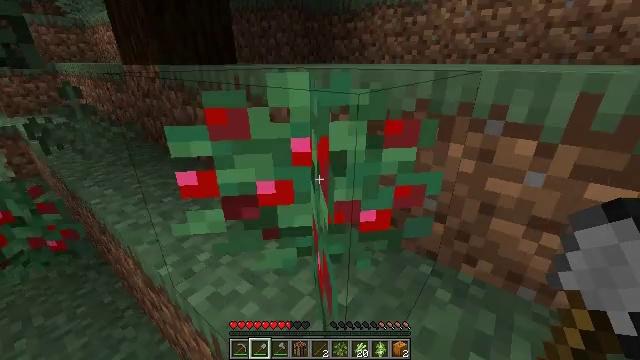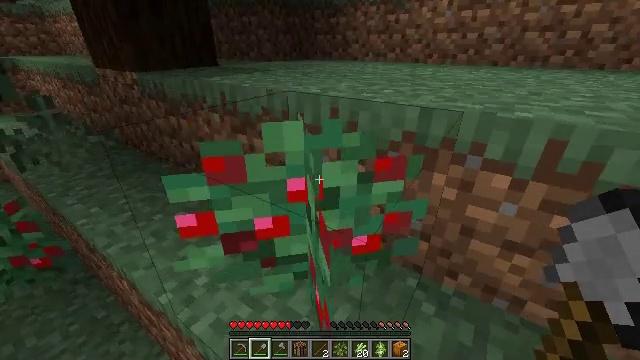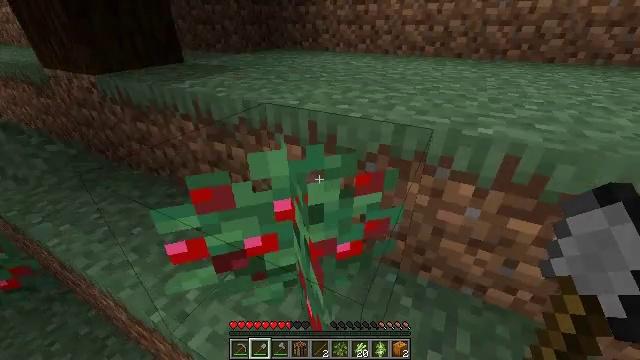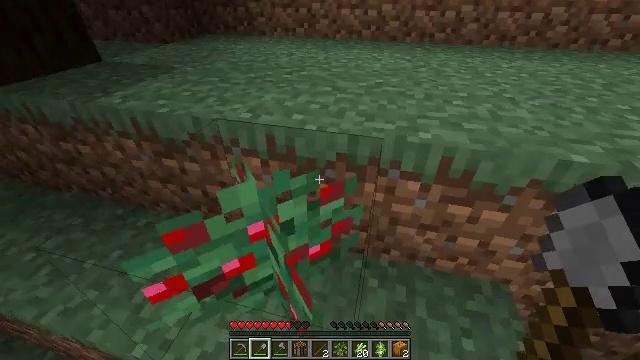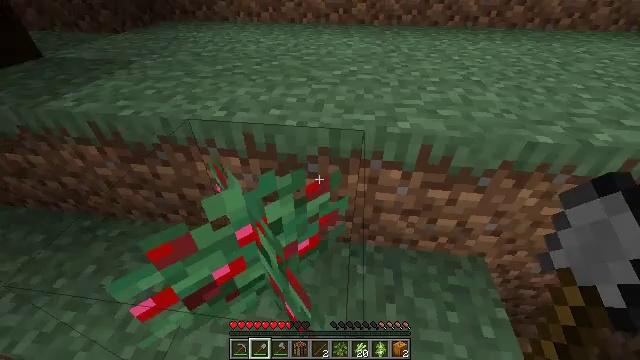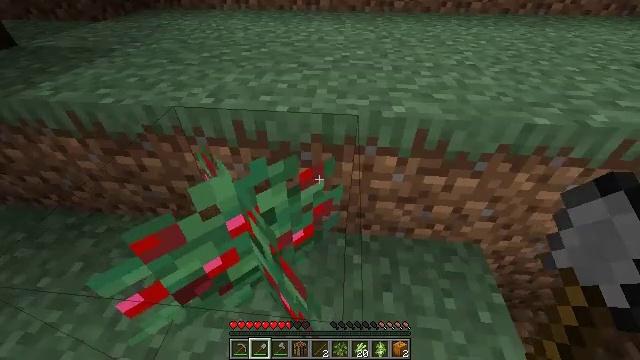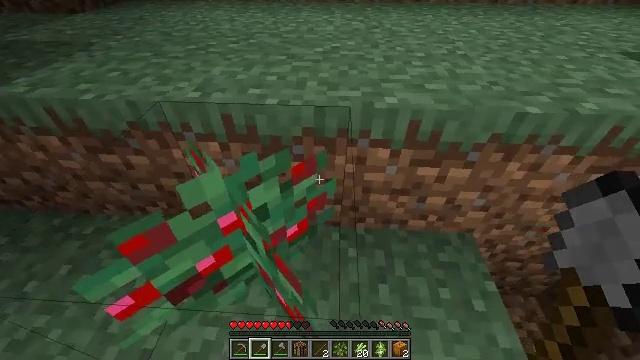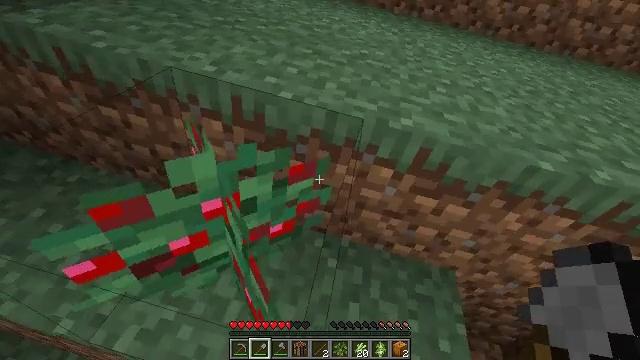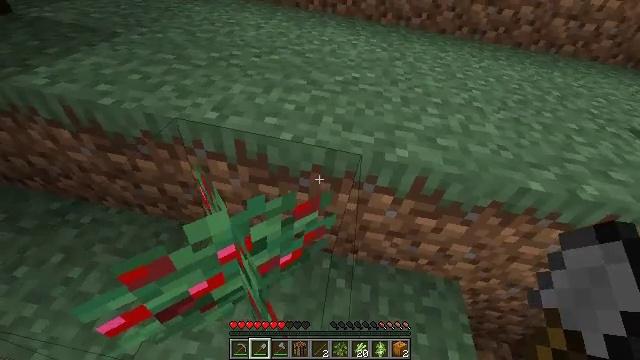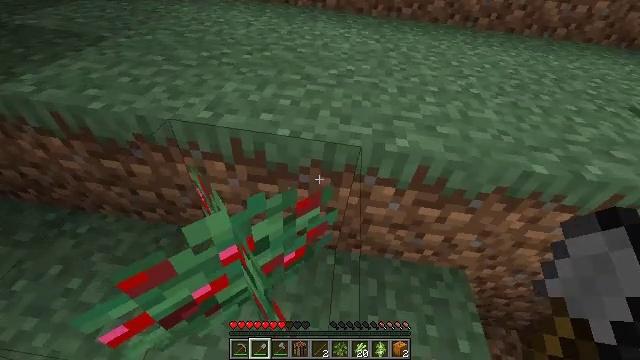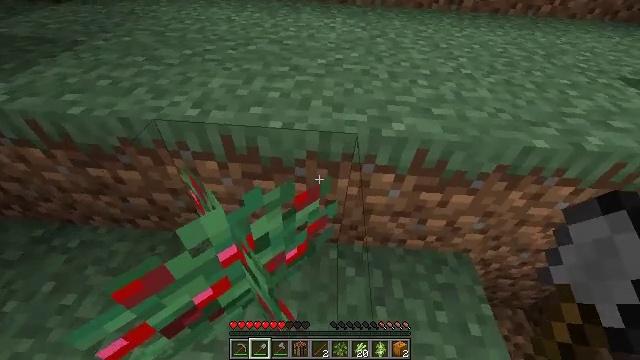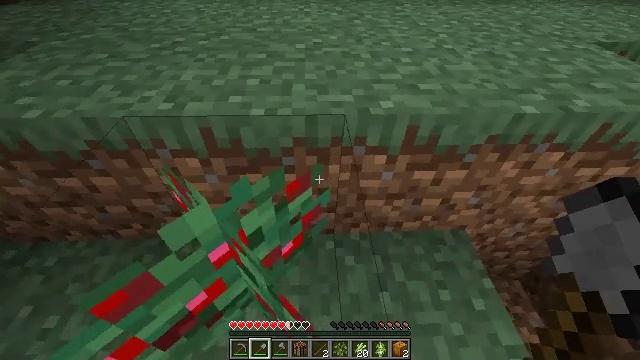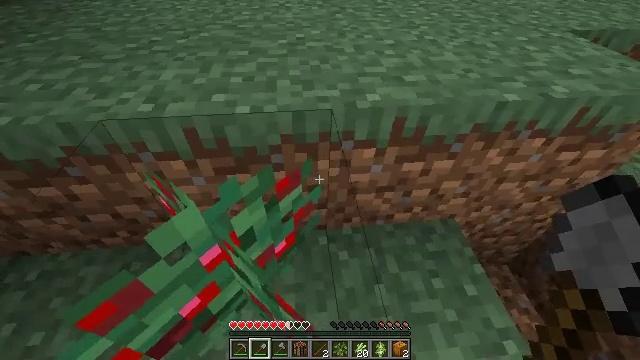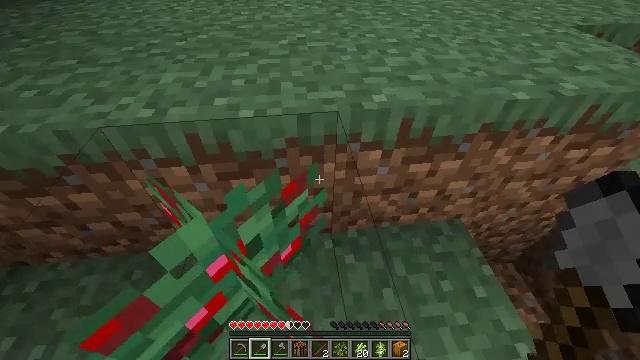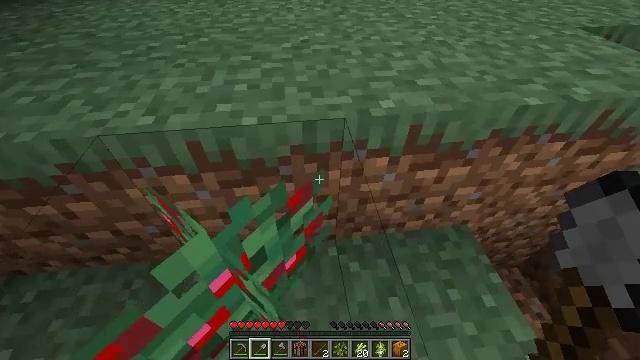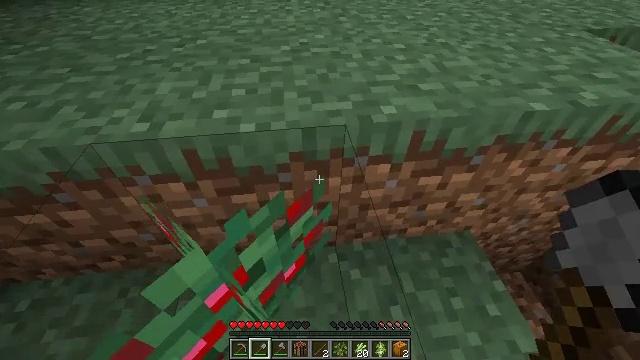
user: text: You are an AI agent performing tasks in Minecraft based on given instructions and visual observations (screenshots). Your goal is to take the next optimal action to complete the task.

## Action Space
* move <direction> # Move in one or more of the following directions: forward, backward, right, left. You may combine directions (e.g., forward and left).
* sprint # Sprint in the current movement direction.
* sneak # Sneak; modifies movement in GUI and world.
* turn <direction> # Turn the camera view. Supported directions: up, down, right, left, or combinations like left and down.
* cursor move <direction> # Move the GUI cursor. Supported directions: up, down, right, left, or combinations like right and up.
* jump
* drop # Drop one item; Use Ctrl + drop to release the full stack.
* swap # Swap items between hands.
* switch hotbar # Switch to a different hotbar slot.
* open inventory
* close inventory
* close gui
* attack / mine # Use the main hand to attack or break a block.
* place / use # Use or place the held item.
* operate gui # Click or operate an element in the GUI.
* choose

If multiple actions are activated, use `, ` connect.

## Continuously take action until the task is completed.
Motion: motion action
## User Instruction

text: Gather materials from the sweet berry bush.
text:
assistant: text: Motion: move forward, turn right and down, jump
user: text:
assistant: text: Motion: move forward, turn right and down, jump
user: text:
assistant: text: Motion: move forward, turn right and down, jump
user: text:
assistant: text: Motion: move forward, turn right and down, jump
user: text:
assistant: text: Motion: move forward, turn right and down
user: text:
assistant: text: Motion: move forward, turn right and down
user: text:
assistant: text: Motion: move forward
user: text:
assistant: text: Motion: move forward and move left
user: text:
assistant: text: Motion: move forward and move left
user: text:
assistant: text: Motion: move forward and move left, turn right
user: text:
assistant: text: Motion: move forward and move left, turn right
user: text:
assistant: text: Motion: move forward and move left, turn right
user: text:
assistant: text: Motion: move forward and move left
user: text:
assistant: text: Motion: move forward
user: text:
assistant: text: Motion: no_op
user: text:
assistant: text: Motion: no_op
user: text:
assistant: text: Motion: no_op
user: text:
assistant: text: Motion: jump
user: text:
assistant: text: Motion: jump
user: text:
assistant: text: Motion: turn left and down, jump
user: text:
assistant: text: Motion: turn left and down
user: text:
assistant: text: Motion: move right, turn left and down
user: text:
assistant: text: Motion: move right, turn left and down
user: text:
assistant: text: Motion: move right, turn left and down
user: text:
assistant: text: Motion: move right, turn left and down
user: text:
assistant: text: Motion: move right, turn left
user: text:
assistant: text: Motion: move right, turn left
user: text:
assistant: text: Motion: turn left
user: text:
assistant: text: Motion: turn left
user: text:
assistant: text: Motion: no_op